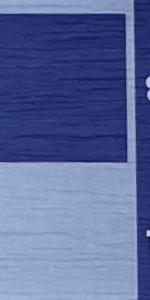
Label: Empty